Interaction volume radius: 5 \u00c5
Interaction volume height: 30 \u00c5
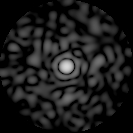
Disorder parameter: 0.8163